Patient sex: M
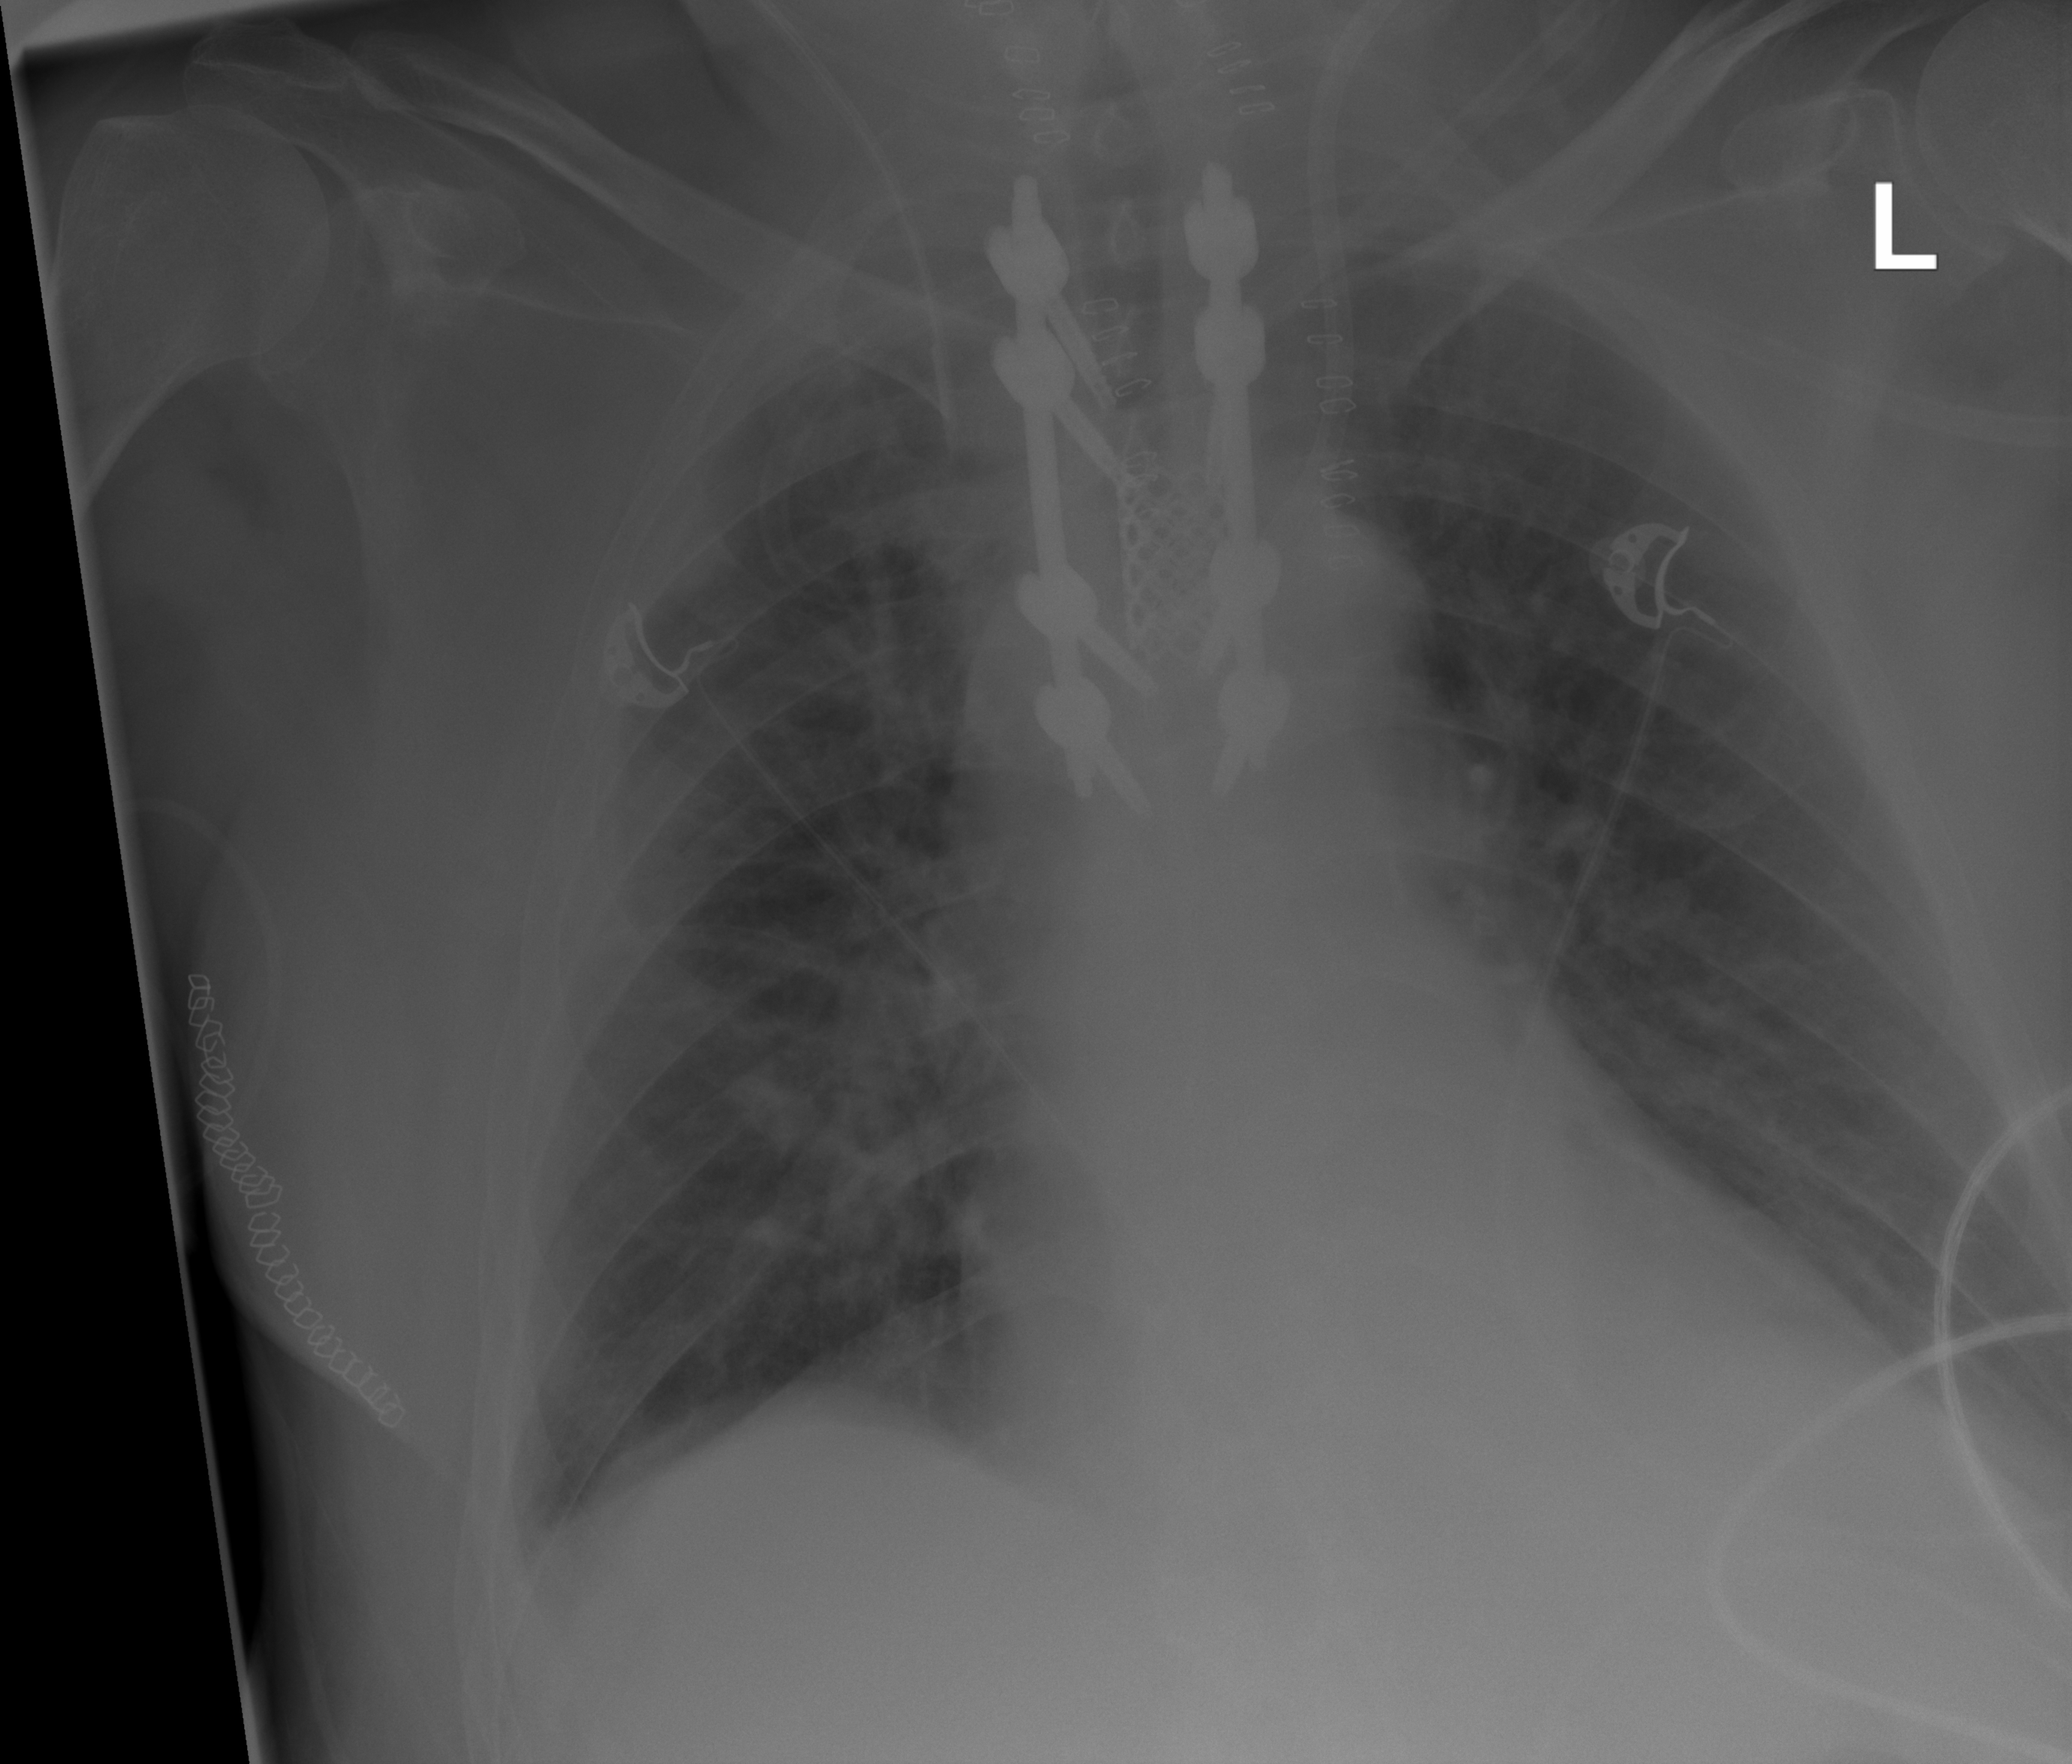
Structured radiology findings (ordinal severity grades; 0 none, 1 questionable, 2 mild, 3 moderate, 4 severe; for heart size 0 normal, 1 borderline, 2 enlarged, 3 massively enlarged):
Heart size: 0
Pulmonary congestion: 1
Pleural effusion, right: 0
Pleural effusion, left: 1
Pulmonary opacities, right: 1
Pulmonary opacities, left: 0
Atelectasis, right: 1
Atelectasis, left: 0